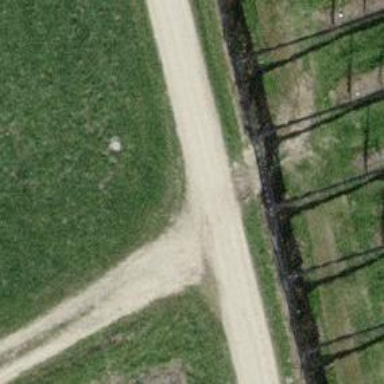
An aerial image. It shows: Gravel track with grade 1 tracktype.